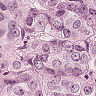
Metastatic tissue present: yes